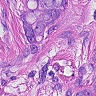
Metastatic tissue present: yes